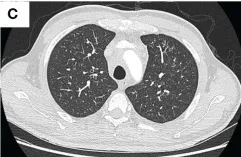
Thorax CT imaging indicates pulmonary inflammation after treatment of tislelizumab plus albumin-bound paclitaxel, which disappears in approximately 2 months when monitored closely. Imaging on 9 September 2020, after three cycles immunotherapy, the inflammation basically subsided.
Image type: radiology (ct)